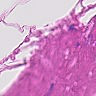
Metastatic tissue present: no